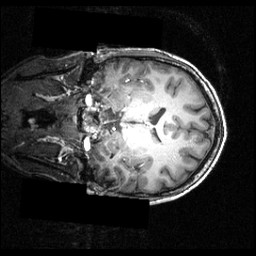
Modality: T1w
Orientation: coronal
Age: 24
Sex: male
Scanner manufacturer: siemens
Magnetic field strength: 3.951 T
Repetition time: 1.5 s
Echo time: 0.00335 s